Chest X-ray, AP view. Patient: 56 years old, sex M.
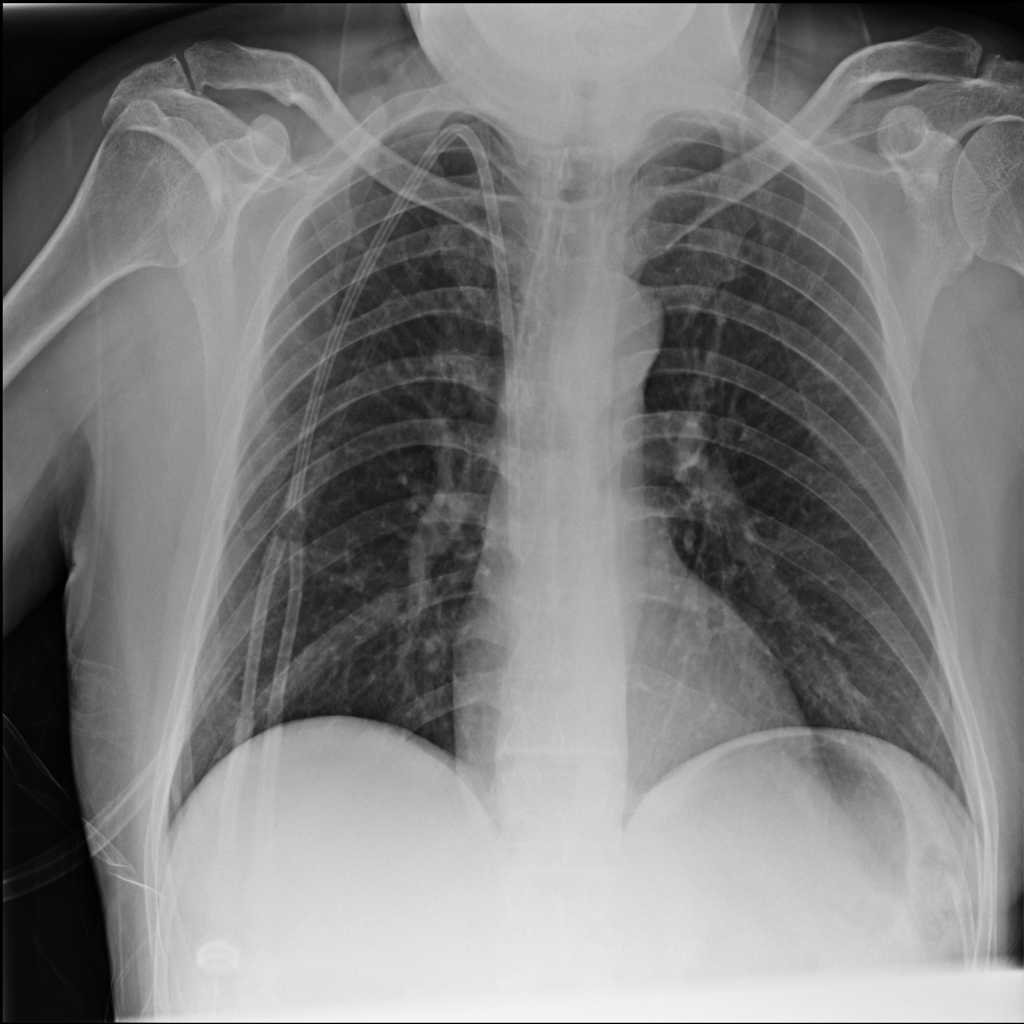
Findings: No Finding